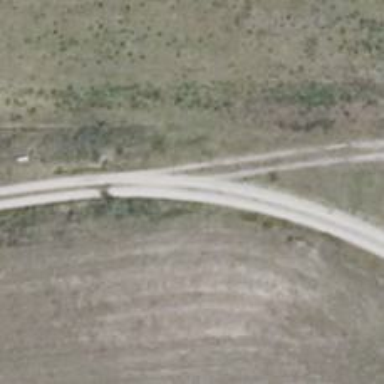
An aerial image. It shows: Gravel track with grade2 quality.